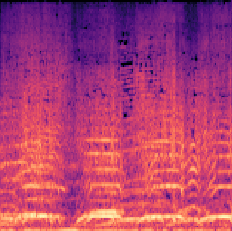
Sound class: Cow